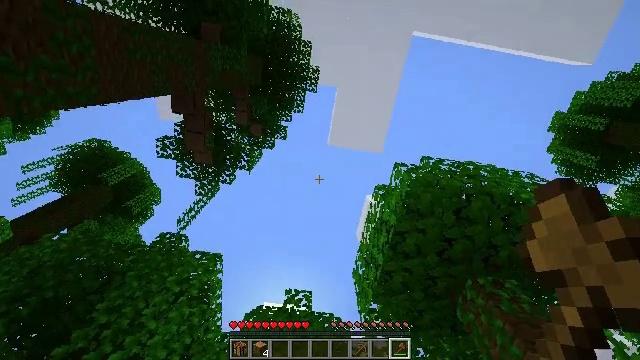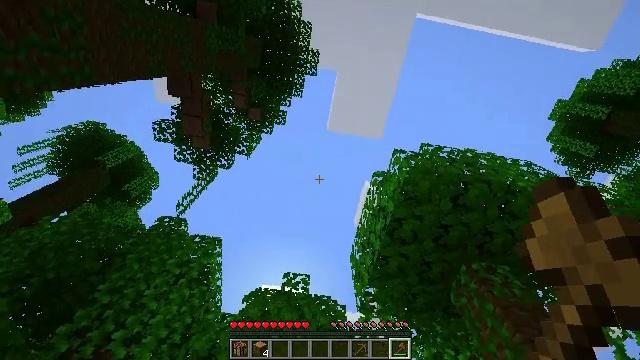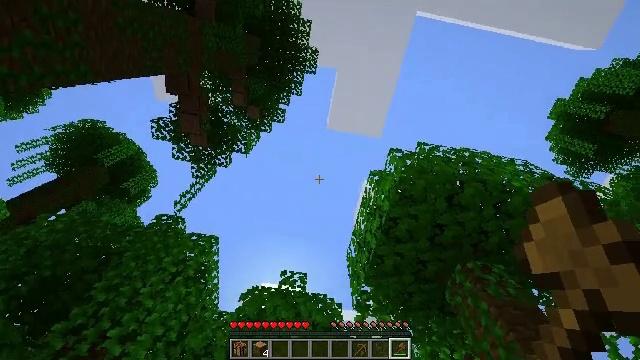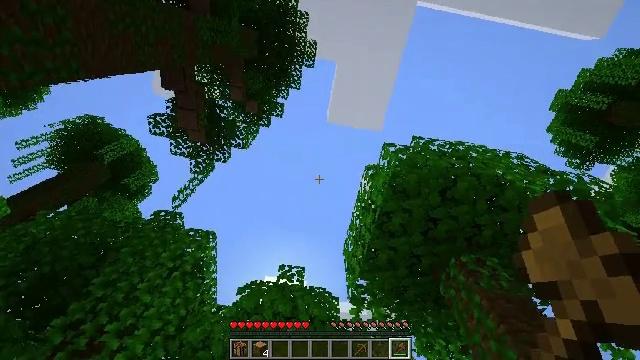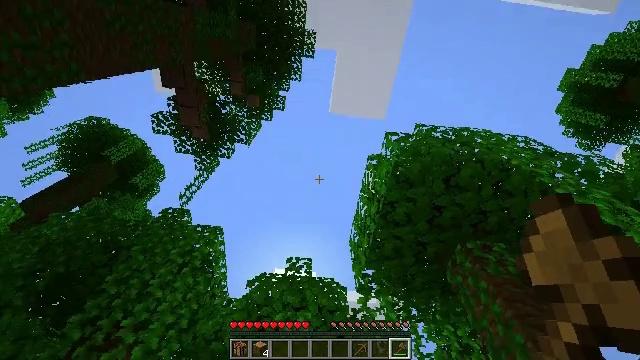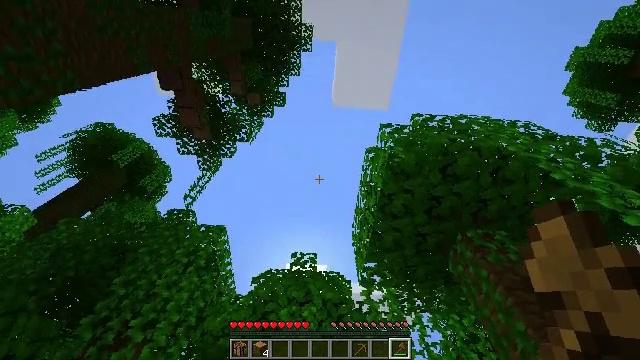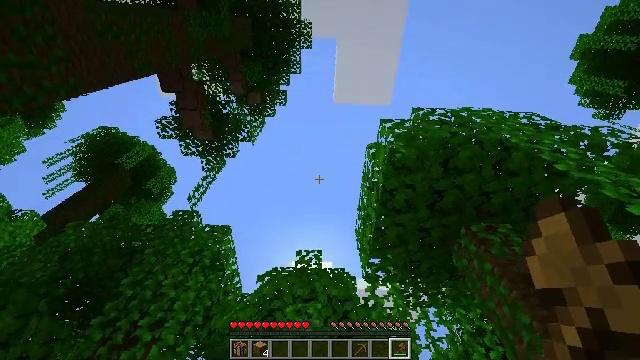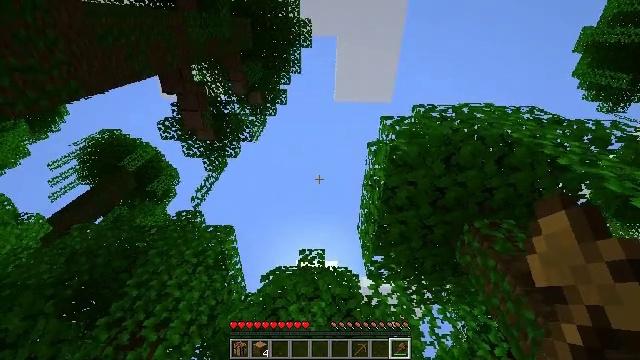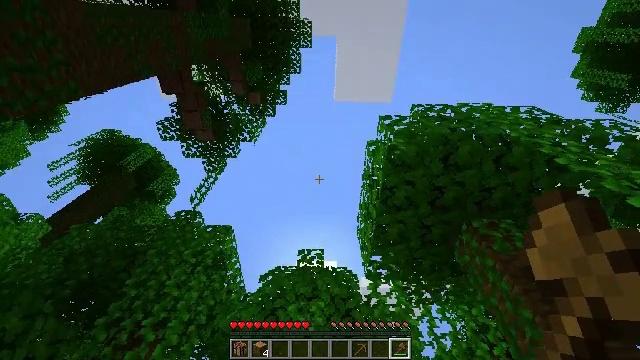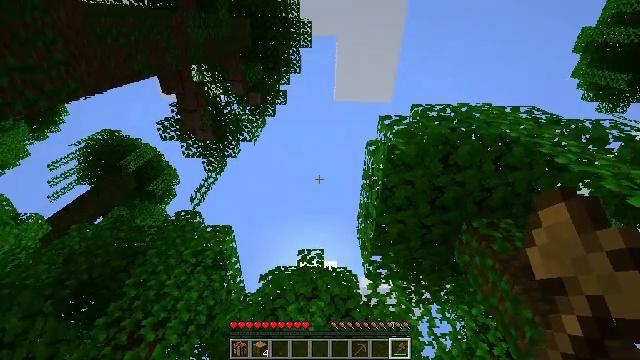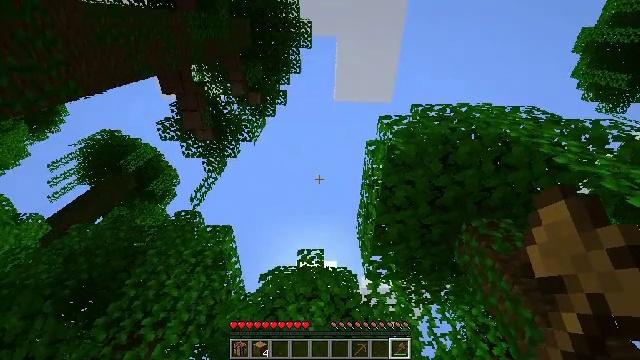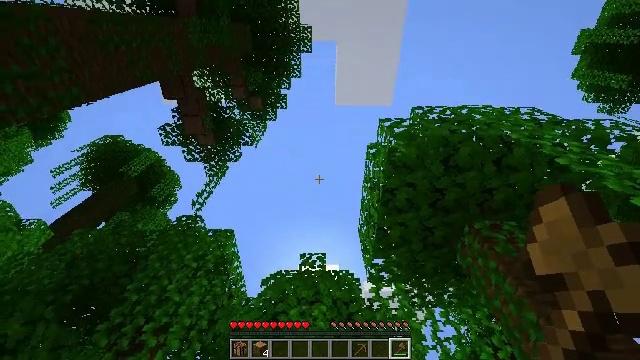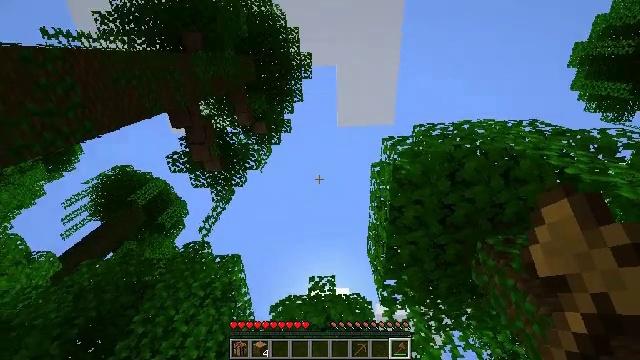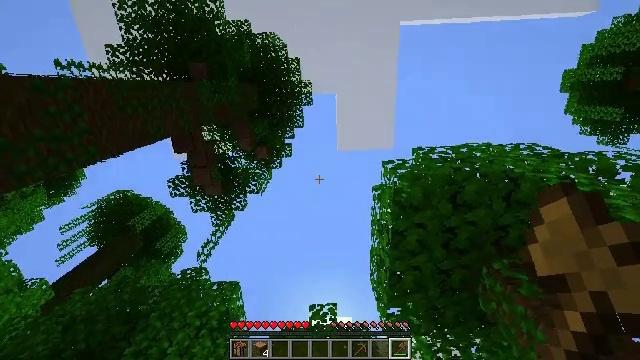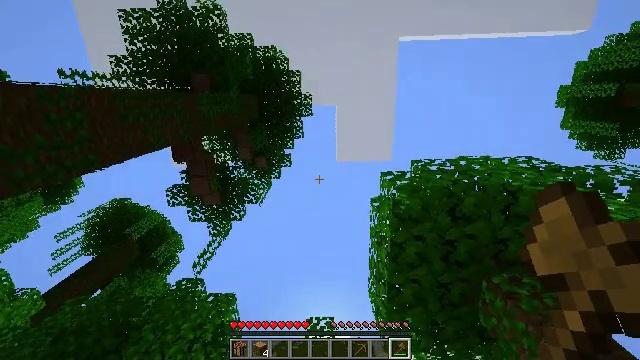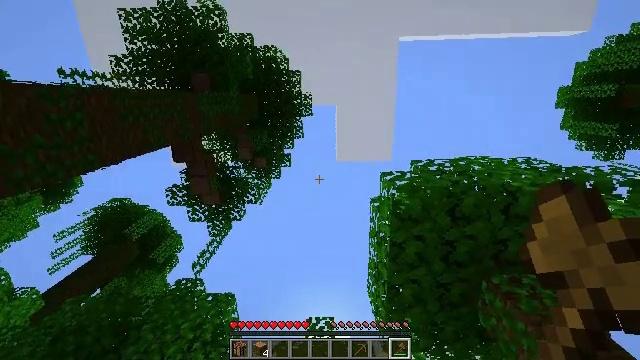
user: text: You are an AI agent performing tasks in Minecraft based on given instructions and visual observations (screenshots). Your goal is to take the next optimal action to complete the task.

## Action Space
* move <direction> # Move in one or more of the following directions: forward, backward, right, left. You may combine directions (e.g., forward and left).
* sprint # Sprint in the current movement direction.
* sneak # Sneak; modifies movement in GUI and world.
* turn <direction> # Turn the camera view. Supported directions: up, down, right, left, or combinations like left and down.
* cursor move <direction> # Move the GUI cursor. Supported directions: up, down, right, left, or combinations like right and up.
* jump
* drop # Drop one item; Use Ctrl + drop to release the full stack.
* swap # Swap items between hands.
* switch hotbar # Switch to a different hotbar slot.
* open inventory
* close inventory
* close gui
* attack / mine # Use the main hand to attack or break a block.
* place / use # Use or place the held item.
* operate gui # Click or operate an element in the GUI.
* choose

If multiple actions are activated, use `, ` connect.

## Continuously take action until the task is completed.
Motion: motion action
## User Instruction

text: Gather oak leaves by attacking.
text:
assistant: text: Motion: turn down
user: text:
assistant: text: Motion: move right
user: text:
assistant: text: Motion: move right, turn down
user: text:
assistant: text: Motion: move right, turn left and down
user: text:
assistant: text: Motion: turn left and down
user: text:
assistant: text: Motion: turn left
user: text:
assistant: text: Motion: turn left
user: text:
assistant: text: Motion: no_op
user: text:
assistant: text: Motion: no_op
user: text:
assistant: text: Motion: no_op
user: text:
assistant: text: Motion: no_op
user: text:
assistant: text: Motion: turn left and up
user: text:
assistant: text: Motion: turn up
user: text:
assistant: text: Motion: turn up
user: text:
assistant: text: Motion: no_op
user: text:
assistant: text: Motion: no_op
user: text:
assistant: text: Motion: no_op
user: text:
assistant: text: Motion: no_op
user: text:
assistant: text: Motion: no_op
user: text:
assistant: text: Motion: no_op
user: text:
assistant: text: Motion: no_op
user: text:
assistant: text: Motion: no_op
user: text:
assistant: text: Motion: no_op
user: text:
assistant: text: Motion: turn left and down
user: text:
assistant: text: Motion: turn down
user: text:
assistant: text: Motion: turn right and down
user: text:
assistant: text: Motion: turn left and down
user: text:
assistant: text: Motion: turn left
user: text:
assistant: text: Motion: no_op
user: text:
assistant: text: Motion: no_op